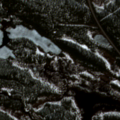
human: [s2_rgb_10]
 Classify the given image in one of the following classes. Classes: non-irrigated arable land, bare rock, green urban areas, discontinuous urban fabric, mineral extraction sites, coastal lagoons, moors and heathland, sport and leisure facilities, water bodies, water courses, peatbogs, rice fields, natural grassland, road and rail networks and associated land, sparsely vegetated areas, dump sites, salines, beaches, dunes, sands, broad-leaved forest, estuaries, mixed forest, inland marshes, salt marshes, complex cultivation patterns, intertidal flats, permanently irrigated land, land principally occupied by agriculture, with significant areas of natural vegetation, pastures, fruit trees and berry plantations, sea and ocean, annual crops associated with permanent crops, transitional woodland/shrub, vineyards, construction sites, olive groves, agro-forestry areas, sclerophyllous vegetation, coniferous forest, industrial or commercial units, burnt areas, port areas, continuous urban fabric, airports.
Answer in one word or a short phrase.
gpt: coniferous forest, peatbogs, water bodies